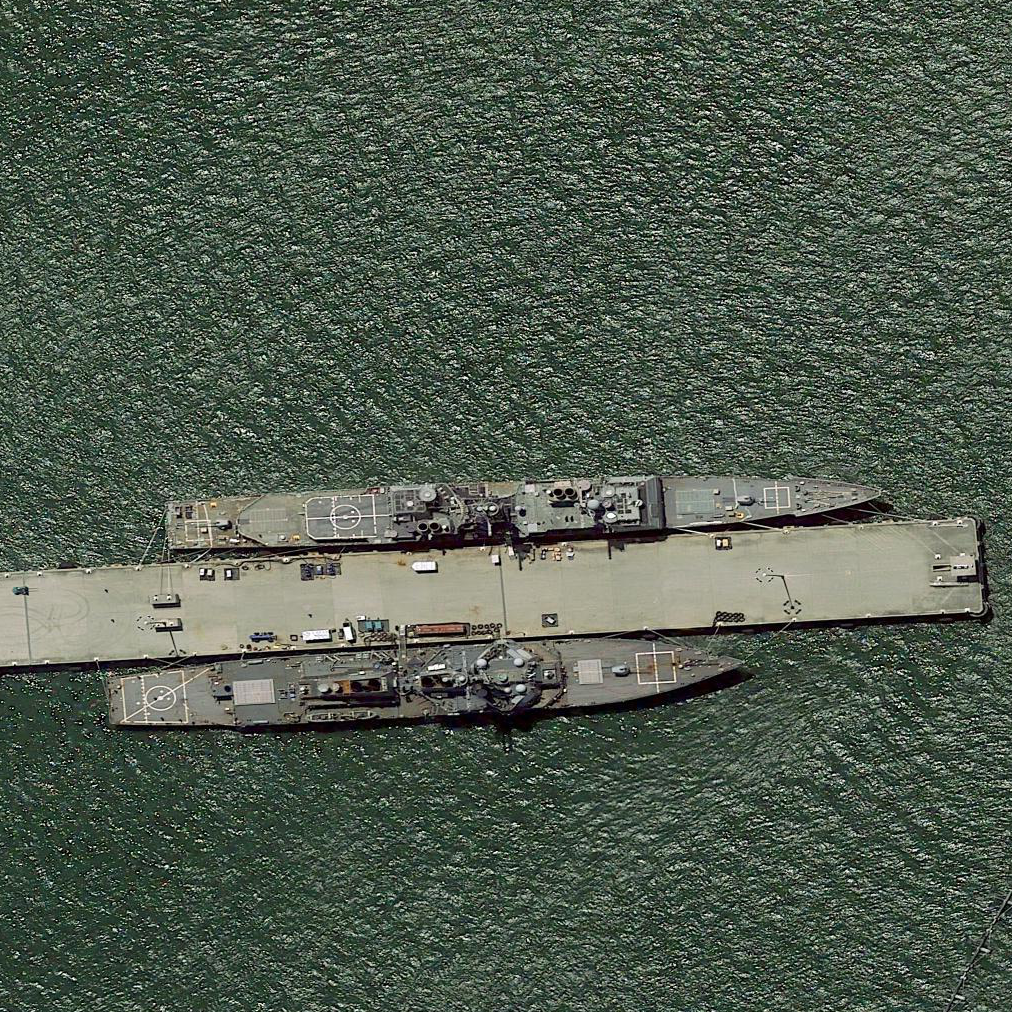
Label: cruiser